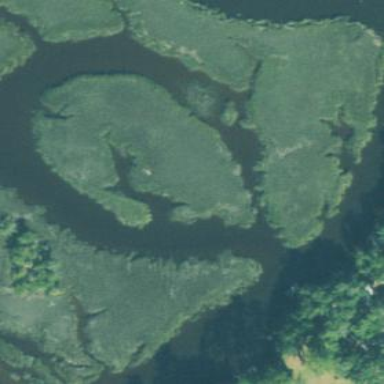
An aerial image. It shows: Marshy wetland area.